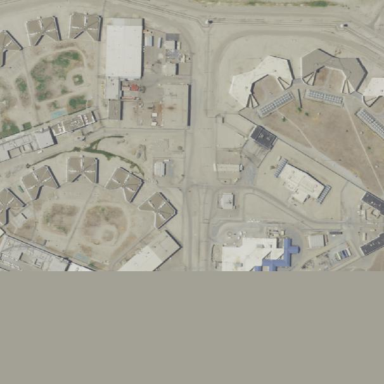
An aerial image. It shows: Prison.